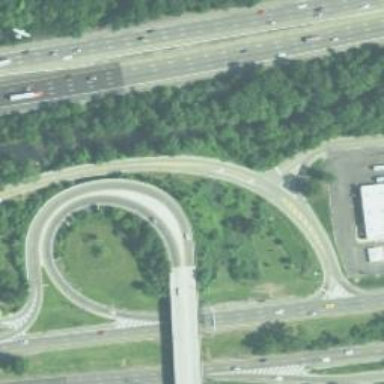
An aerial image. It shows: Trunk link highway.